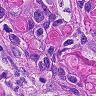
Metastatic tissue present: yes